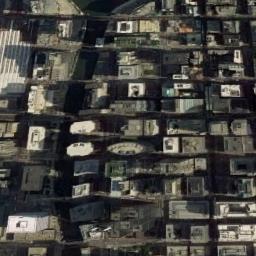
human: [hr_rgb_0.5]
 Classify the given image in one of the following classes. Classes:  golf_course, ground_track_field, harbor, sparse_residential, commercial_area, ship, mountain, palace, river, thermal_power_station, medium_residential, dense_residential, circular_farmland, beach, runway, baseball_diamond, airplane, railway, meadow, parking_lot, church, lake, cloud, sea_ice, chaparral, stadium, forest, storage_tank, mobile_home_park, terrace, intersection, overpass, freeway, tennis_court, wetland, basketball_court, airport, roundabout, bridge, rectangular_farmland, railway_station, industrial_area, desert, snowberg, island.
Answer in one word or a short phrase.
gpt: commercial_area